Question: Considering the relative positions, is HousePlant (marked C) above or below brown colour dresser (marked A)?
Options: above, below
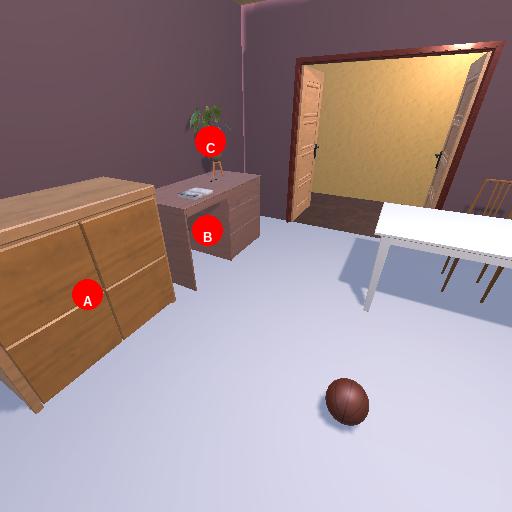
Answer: above